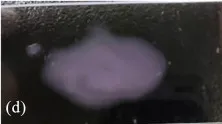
Blood sample test. (d) The control's serum sample: RBT showing negative.
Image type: radiology (ct)